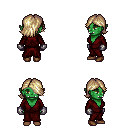
a pixel art fantasy rpg character, female body template, orc, green skin, red robe, white pants, white blonde swoop hairstyle, metal gloves, brown shoes, four views (front, back, left, right), 2x2 character sprite sheet, small pixel art, hard edges, no anti-aliasing